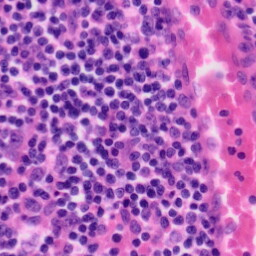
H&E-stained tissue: Tonsil